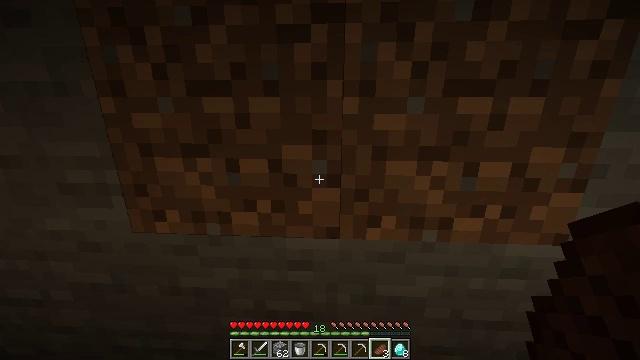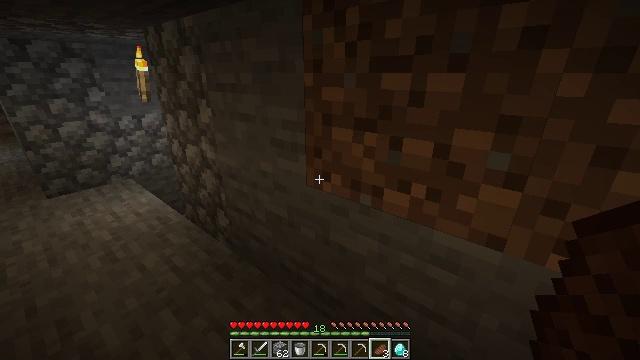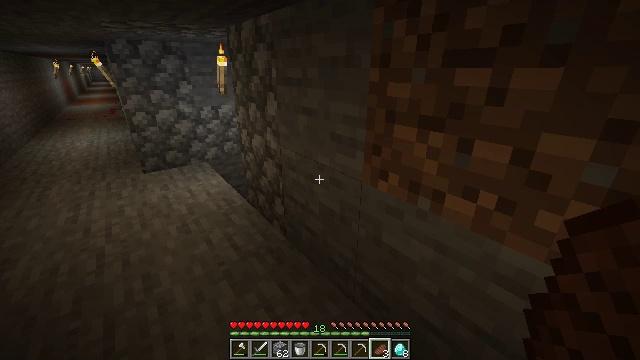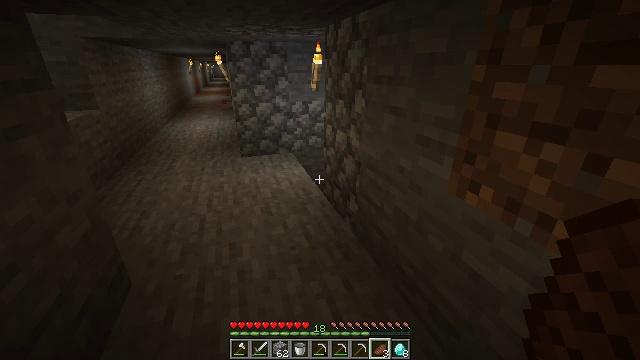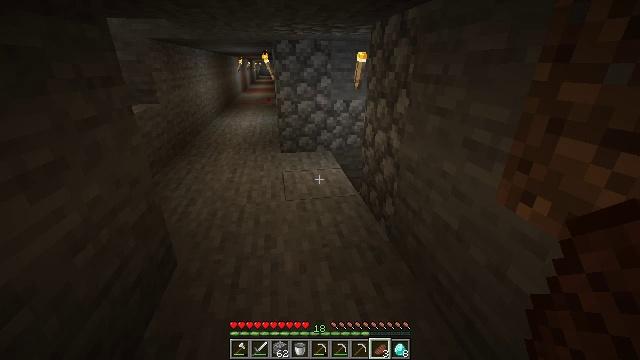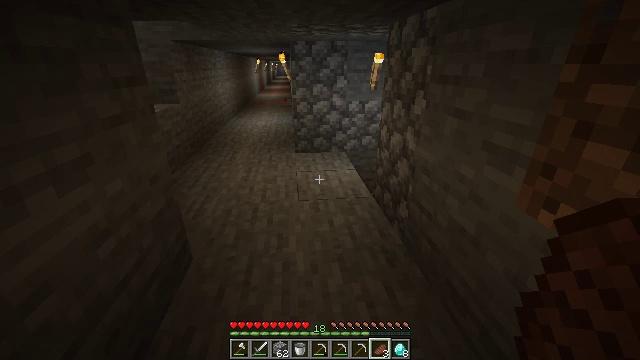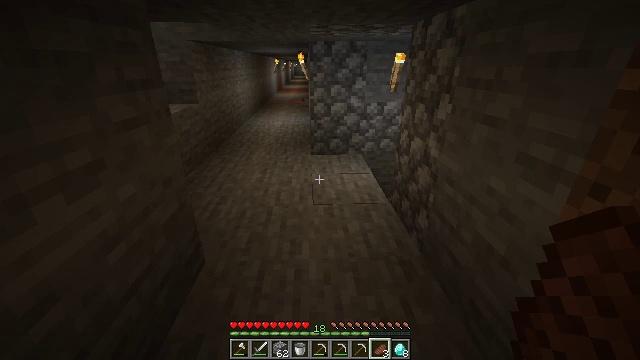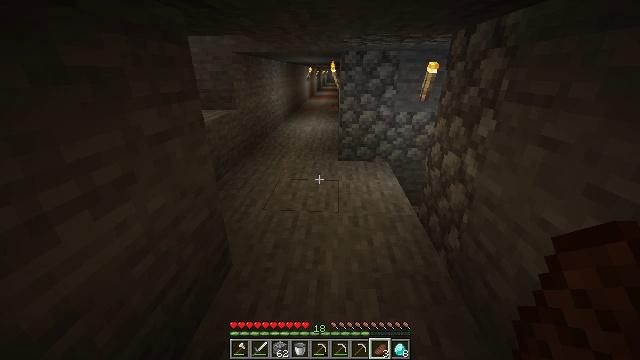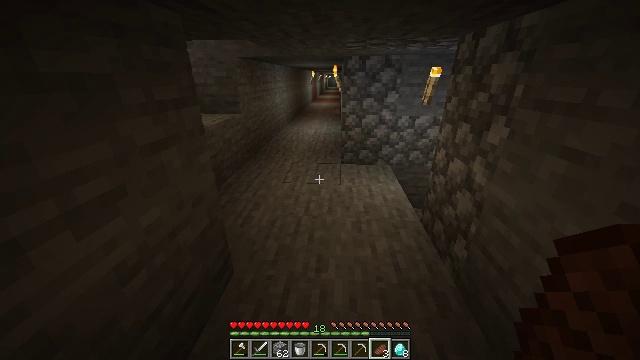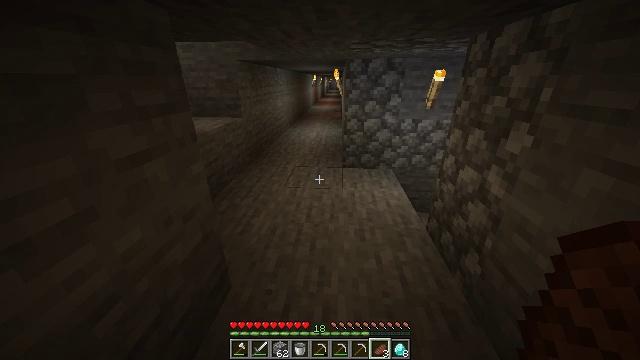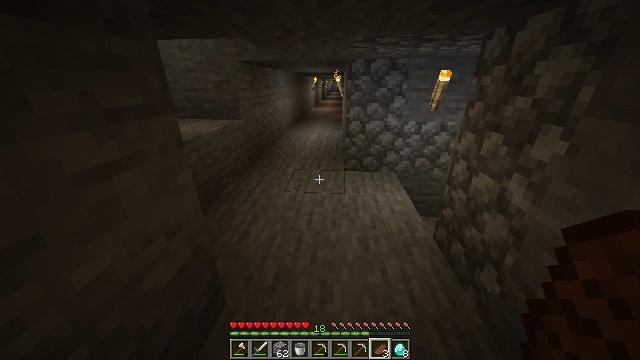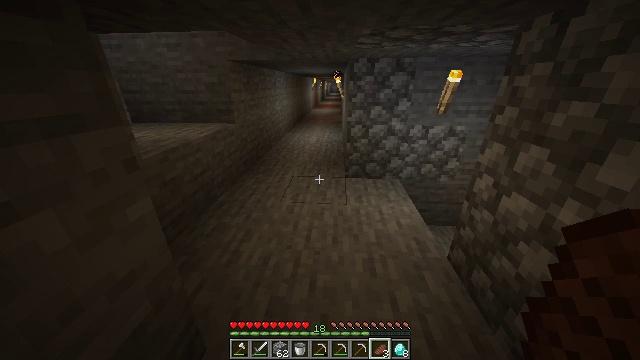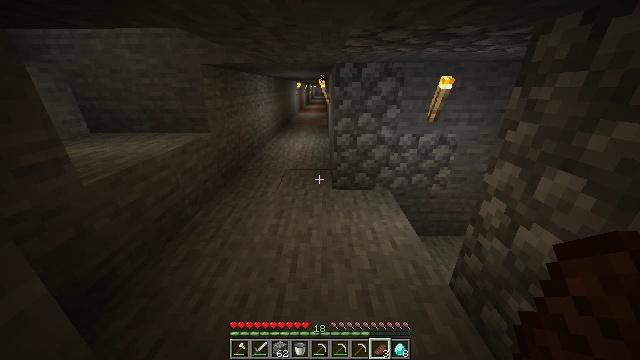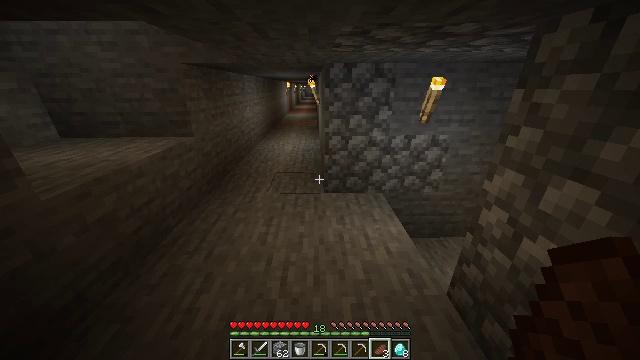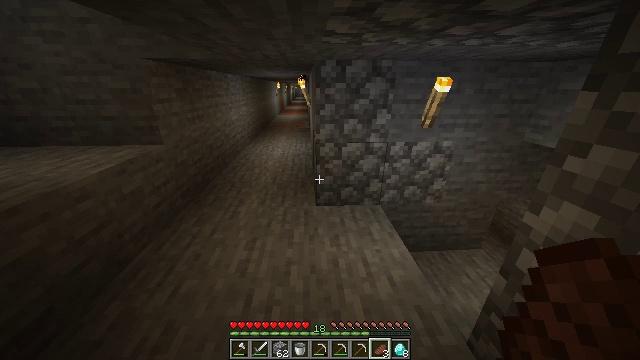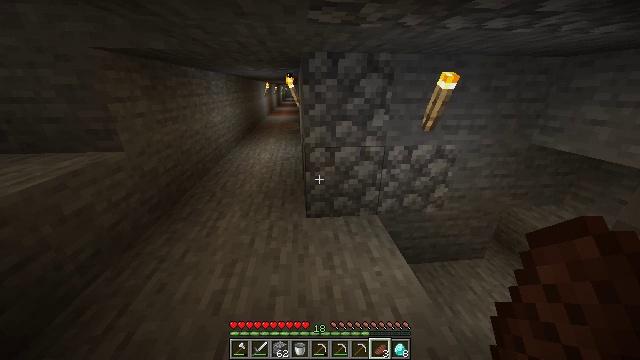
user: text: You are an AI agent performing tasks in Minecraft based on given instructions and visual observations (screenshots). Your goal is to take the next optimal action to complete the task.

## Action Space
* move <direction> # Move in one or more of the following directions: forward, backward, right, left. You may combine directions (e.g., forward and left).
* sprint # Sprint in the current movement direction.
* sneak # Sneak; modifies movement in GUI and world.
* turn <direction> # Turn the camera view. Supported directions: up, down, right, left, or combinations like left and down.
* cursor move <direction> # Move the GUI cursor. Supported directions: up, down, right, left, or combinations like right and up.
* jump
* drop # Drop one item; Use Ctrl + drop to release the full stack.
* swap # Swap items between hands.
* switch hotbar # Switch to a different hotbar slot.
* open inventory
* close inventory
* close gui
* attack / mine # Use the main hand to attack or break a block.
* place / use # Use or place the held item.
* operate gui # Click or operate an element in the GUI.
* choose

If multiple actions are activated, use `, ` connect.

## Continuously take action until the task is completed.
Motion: motion action
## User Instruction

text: Remove a cooked beef from the inventory.
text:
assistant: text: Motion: turn left and down
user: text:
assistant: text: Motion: turn left
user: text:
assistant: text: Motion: turn left
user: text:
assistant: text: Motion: turn left
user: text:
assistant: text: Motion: turn left
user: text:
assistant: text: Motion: move forward, sprint, turn left
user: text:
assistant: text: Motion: move forward, sprint, turn left
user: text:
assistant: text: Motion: move forward, sprint
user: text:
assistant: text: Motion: move forward, sprint
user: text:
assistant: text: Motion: move forward, sprint
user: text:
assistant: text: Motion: move forward, sprint
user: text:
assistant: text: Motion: move forward, sprint, turn right
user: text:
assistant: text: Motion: move forward, sprint, turn right
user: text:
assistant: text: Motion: move forward, sprint, turn right
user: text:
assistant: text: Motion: move forward, sprint, turn right
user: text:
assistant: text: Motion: move forward, sprint
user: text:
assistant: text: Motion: move forward, sprint, turn right
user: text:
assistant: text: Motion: move forward, sprint, turn right
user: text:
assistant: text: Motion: move forward, sprint, turn right and down
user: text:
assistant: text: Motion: move forward, sprint, turn right
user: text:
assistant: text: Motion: sprint, turn right and down
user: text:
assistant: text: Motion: turn right
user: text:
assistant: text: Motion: turn right
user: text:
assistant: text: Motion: turn right
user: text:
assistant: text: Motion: turn right and down
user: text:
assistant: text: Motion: turn right
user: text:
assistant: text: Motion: no_op
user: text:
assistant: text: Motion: turn right
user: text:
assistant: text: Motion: turn right and up
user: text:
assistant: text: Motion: turn right